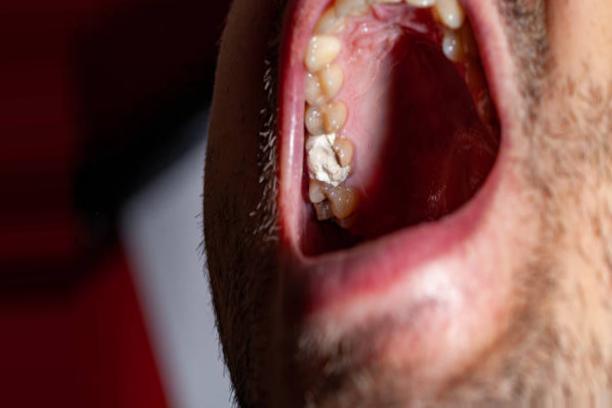
Condition: Caries